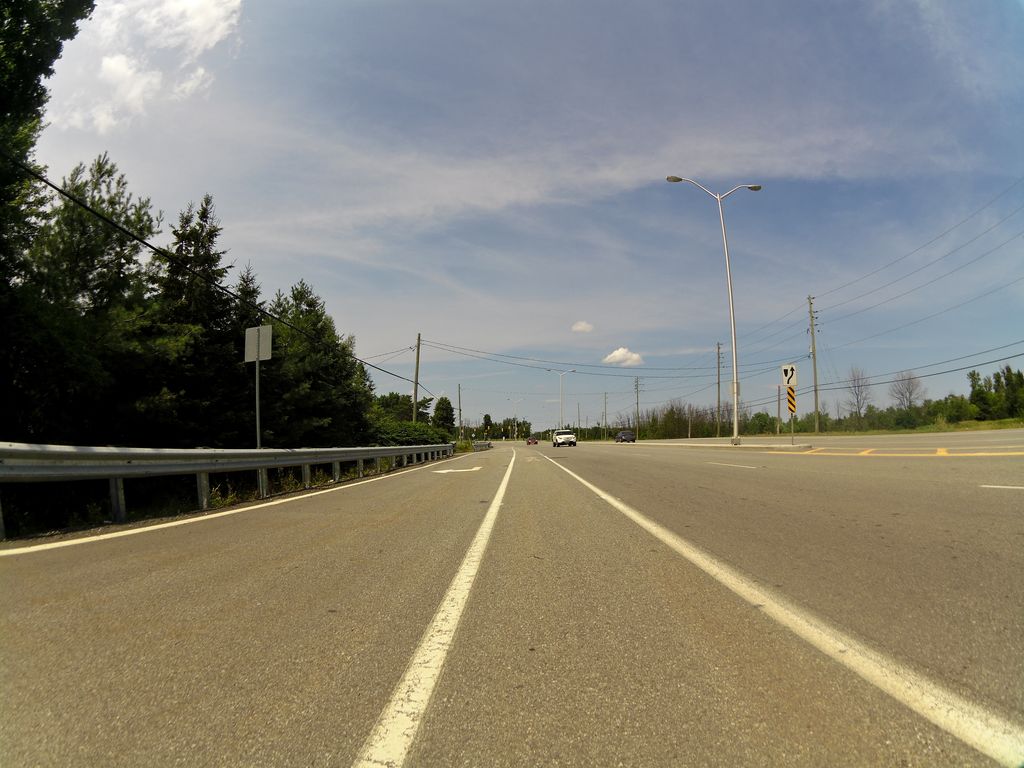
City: ottawa-gatineau